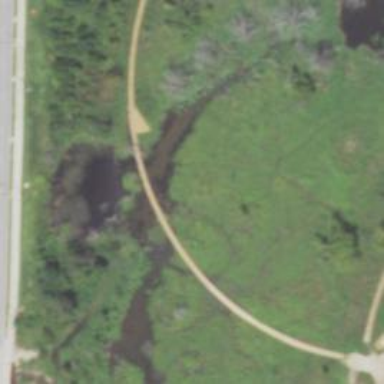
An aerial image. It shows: Culvert tunnel.